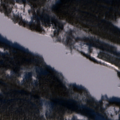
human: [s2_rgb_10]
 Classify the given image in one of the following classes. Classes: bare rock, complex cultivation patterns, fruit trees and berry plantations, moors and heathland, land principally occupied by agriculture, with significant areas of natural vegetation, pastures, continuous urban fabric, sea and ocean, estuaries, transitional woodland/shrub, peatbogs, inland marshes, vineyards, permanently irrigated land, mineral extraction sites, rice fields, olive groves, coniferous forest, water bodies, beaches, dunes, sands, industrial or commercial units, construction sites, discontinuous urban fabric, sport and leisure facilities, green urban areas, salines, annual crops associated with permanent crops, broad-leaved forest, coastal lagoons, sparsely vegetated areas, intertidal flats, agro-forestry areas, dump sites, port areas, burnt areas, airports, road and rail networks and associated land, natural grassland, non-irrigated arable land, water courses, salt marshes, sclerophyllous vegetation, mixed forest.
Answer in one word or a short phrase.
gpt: coniferous forest, mixed forest, transitional woodland/shrub, water bodies